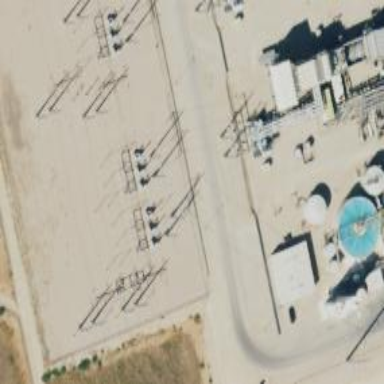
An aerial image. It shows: Switch used for power control.